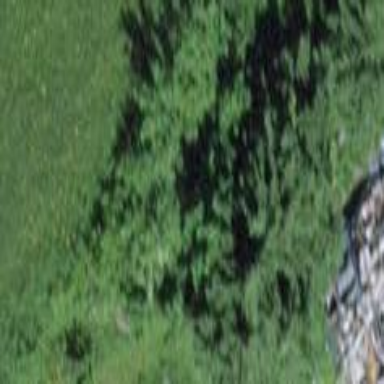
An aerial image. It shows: Forest area.